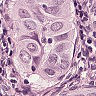
Metastatic tissue present: yes